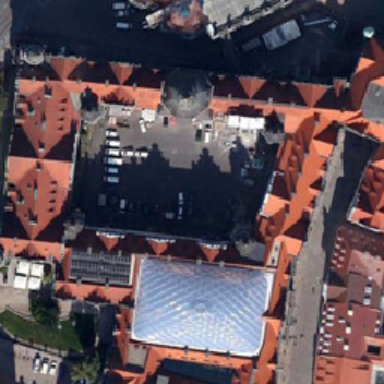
The car is parking in the parking lot .